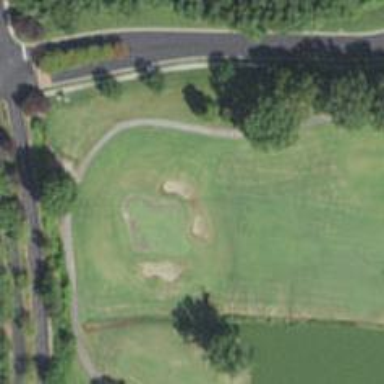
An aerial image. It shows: Path for golf carts.